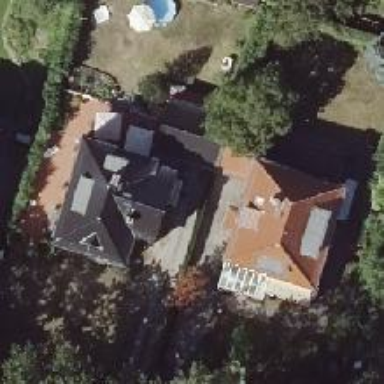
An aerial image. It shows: Hipped roof house.